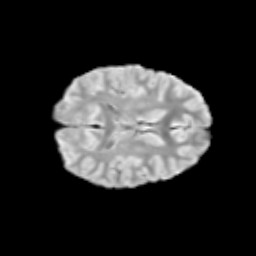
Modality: T2w
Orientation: axial
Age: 13
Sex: female
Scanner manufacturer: siemens
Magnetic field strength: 3 T
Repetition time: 3.8 s
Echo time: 0.07 s